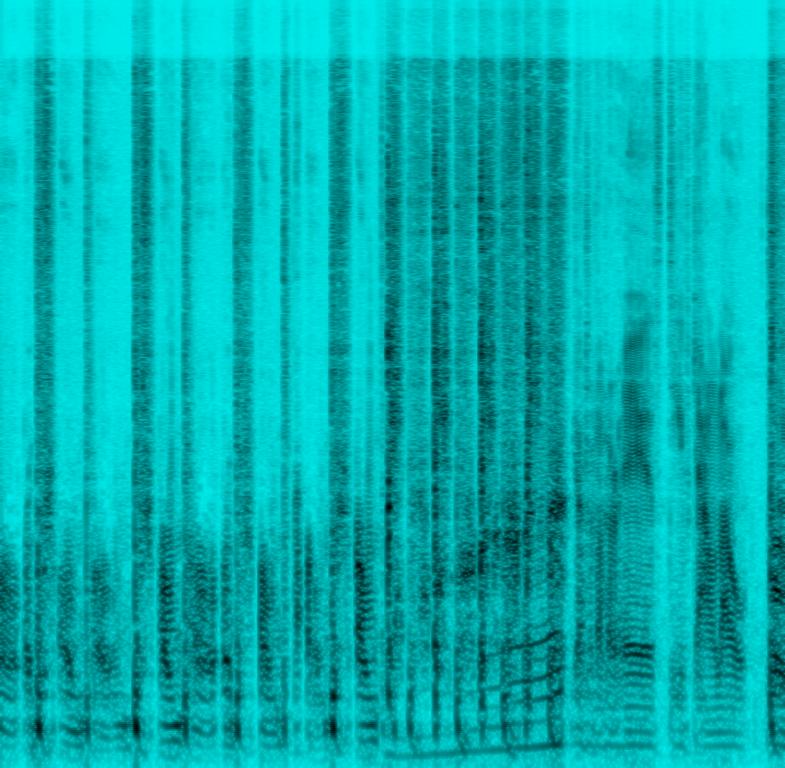
This song features a male voice beatboxing. At the beginning of the song, he beatboxes a simple beat. Post that, the beatboxing is done in layers where the beat is one layer, the cymbals is another layer, a bass slide is another layer and a deep voice is the fourth layer. This is all done using the human voice and no instruments. This song is at a moderate tempo. This song can be played in a club.